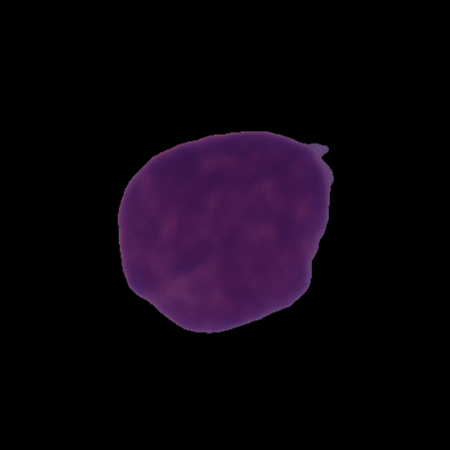
Label: cancer